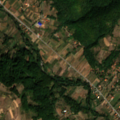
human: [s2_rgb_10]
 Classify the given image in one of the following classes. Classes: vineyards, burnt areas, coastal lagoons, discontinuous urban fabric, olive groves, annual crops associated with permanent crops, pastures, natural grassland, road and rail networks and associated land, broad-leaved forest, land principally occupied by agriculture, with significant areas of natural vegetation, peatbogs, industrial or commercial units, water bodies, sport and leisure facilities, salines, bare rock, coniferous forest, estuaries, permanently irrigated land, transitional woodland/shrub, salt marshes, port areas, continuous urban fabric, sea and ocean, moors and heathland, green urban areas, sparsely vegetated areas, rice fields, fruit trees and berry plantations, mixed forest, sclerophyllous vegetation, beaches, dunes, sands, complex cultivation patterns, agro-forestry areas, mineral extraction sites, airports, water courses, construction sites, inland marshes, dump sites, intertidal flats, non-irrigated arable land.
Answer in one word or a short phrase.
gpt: discontinuous urban fabric, non-irrigated arable land, complex cultivation patterns, land principally occupied by agriculture, with significant areas of natural vegetation, broad-leaved forest, natural grassland